Question: This is the original code that worked with SQL Server using Unidac components :
In the SQL (TStrings) of the uniQuery I had :
'''
use HIS
DECLARE @StartDate DATETIME,
@EndDate DATETIME,
@RoomType VARCHAR(6)
;
SELECT @StartDate = '2011-04-15',
@EndDate = '2011-04-26',
@RoomType = 'DBLMS'
;
WITH
cteStayDates AS
(
SELECT RoomType = Room_Type,
StartDate = CASE WHEN Rate_Start_Date < @StartDate THEN @StartDate ELSE Rate_Start_Date END,
EndDate = CASE WHEN Rate_End_Date > @EndDate THEN @EndDate ELSE Rate_End_Date END,
Rate
FROM dbo.Room_Rates
WHERE @RoomType = Room_Type
AND @StartDate < Rate_End_Date
AND @EndDate >= Rate_Start_Date
)
SELECT RoomType, StartDate, EndDate, Rate,
Days = DATEDIFF(dd,StartDate,EndDate)
+ CASE WHEN EndDate = @EndDate THEN 0 ELSE 0 END
FROM cteStayDates
ORDER BY StartDate
;
'''
On Button click I had :
'''
procedure TForm1.Button1Click(Sender: TObject);
//uniQuery1.SQL.Add('SET DATEFORMAT DMY');
begin
uniQuery1.Close;
uniQuery1.SQL.Clear;
uniQuery1.SQL.Add('DECLARE @StartDate DATETIME,');
uniQuery1.SQL.Add('@EndDate DATETIME,');
uniQuery1.SQL.Add('@RoomType VARCHAR(6);');
uniQuery1.SQL.Add('SELECT @StartDate = :a2,');
uniQuery1.SQL.Add('@EndDate = :a3,');
uniQuery1.SQL.Add('@RoomType = :a1;');
uniQuery1.SQL.Add('WITH');
uniQuery1.SQL.Add('cteStayDates AS');
uniQuery1.SQL.Add('( SELECT RoomType = Room_Type,');
uniQuery1.SQL.Add('StartDate = CASE WHEN Rate_Start_Date < @StartDate THEN @StartDate ELSE Rate_Start_Date END,');
uniQuery1.SQL.Add('EndDate = CASE WHEN Rate_End_Date > @EndDate THEN @EndDate ELSE Rate_End_Date END,');
uniQuery1.SQL.Add('Rate');
uniQuery1.SQL.Add('FROM dbo.Room_Rates');
uniQuery1.SQL.Add('WHERE @RoomType = Room_Type');
uniQuery1.SQL.Add('AND @StartDate < Rate_End_Date');
uniQuery1.SQL.Add('AND @EndDate >= Rate_Start_Date)');
uniQuery1.SQL.Add('SELECT RoomType, StartDate, EndDate, Rate,');
uniQuery1.SQL.Add('Days = DATEDIFF(dd,StartDate,EndDate)');
//uniQuery1.SQL.Add('+ CASE WHEN EndDate = @EndDate THEN 0 ELSE 0 END');
uniQuery1.SQL.Add('FROM cteStayDates ORDER BY StartDate;');
uniQuery1.Params.ParamByName('a1').AsString := cxTextEdit1.Text;
uniQuery1.Params.ParamByName('a3').AsDate := cxDateEdit2.Date; // end date
uniQuery1.Params.ParamByName('a2').AsDate := cxDateEdit1.Date; // start date
uniQuery1.Open;
end;
'''
Now I am trying to port this code to absolute database (table fields are the same) but can not get it to work. Can someone help me with this ?
I also tried putting this query in the SQL text of the ABSQuery1:
'''
SELECT RoomType, StartDate, EndDate, Rate,
Days = DATEDIFF(dd,StartDate,EndDate)
+ CASE WHEN EndDate = EndDate THEN 0 ELSE 0 END
RoomType = Room_Type,
StartDate = CASE WHEN Rate_Start_Date < StartDate THEN StartDate ELSE Rate_Start_Date END,
EndDate = CASE WHEN Rate_End_Date > EndDate THEN EndDate ELSE Rate_End_Date END,
Rate
FROM Room_Rates
WHERE RoomType = Room_Type
AND StartDate < Rate_End_Date
AND EndDate >= Rate_Start_Date ORDER BY StartDate
;
'''
But I can not retrieve fields so it does not wok. Really dont know why. Connection is set up properly. When I try and retrieve the fields I get :

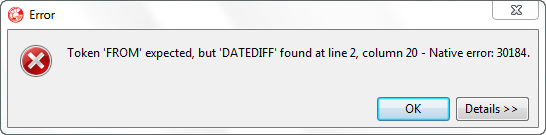
Answer: Common Table Expressions ('with cteStayDates as (..)') are a SQL Server feature that are probably not in absolute. You could try something like:
'''
use HIS
DECLARE @StartDate DATETIME,
@EndDate DATETIME,
@RoomType VARCHAR(6)
;
SELECT @StartDate = '2011-04-15',
@EndDate = '2011-04-26',
@RoomType = 'DBLMS'
;
SELECT RoomType, StartDate, EndDate, Rate,
Days = DATEDIFF(dd,StartDate,EndDate)
+ CASE WHEN EndDate = @EndDate THEN 0 ELSE 0 END
RoomType = Room_Type,
StartDate = CASE WHEN Rate_Start_Date < @StartDate THEN @StartDate ELSE Rate_Start_Date END,
EndDate = CASE WHEN Rate_End_Date > @EndDate THEN @EndDate ELSE Rate_End_Date END,
Rate
FROM dbo.Room_Rates
WHERE @RoomType = Room_Type
AND @StartDate < Rate_End_Date
AND @EndDate >= Rate_Start_Date ORDER BY StartDate
;
'''